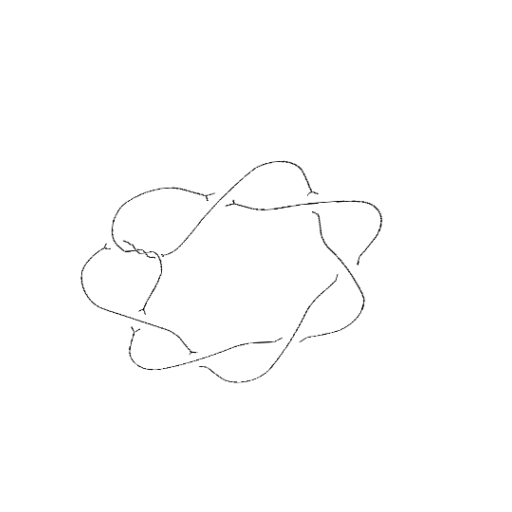
Crossing number: 10